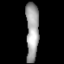
Tissue: lung
Cell type: Endothelial cells
Senescence score: 0.6173
Nuclear area (px): 733
Mean DAPI intensity: 161.719